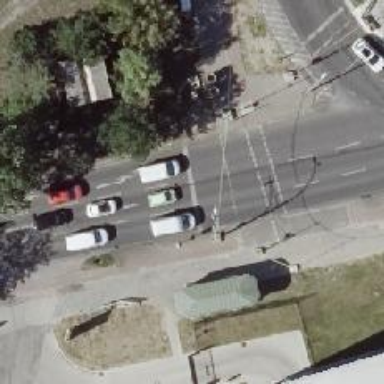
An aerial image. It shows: Road with traffic signals.